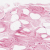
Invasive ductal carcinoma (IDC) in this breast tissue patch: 0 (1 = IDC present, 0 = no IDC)